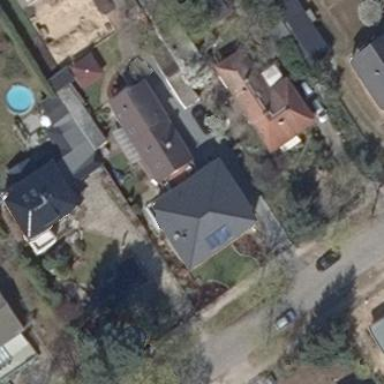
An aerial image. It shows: Hipped-roof building with apartments.